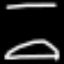
Label: hourglass